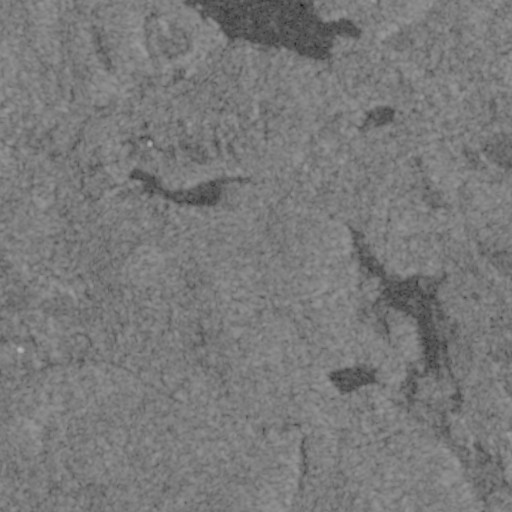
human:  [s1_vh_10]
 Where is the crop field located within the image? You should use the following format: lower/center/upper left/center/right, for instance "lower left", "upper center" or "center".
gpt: The crop field is located in the upper left of the image.
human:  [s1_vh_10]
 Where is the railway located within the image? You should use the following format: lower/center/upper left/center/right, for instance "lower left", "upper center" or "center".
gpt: The railway is located in the upper left of the image.
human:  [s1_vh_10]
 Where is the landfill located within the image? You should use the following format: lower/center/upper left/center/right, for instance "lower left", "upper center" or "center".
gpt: There is no landfill in the image.

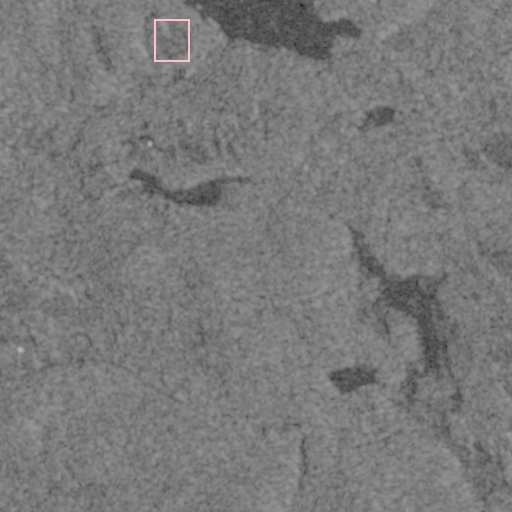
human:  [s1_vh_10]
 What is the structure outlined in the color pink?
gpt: The structure outlined in pink is a crop field.
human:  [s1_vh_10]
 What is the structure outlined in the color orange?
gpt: There is no orange outline.